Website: home-depot
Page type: billing-address
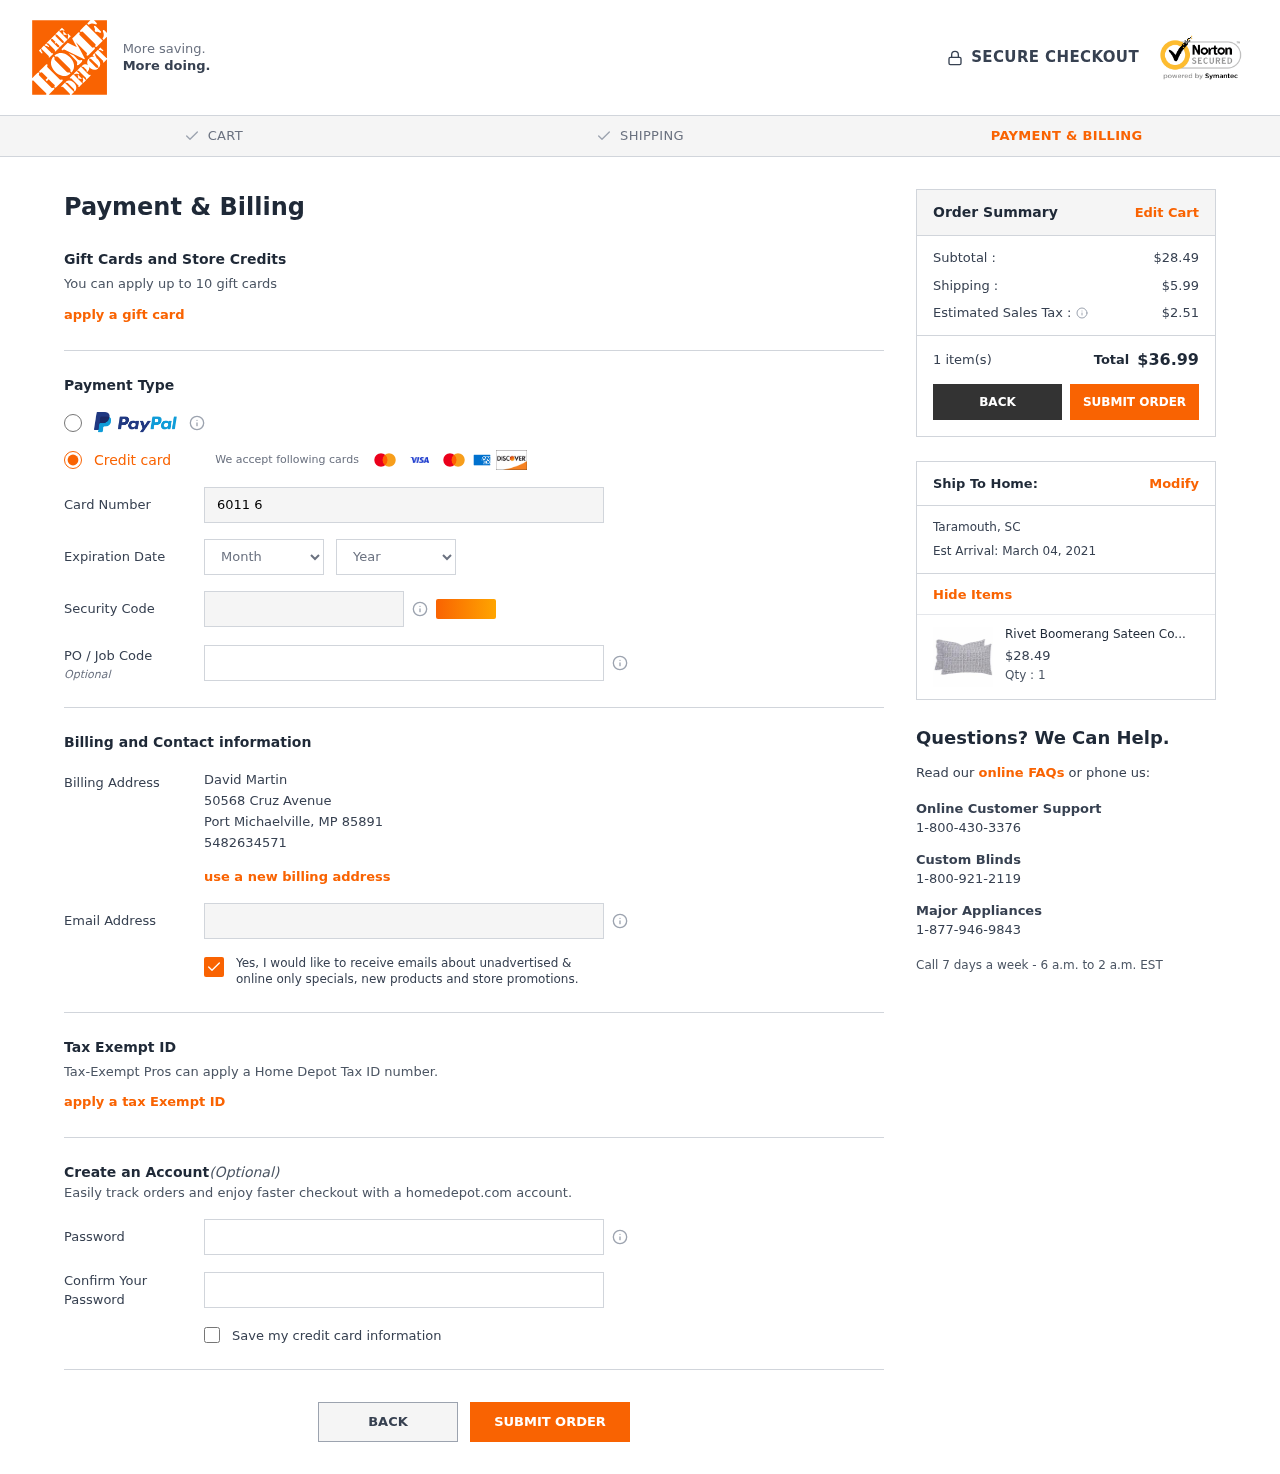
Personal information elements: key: PII_CARD_CVV
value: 285
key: PII_CARD_EXPIRY_MONTH
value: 07
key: PII_CARD_EXPIRY_YEAR
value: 28
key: PII_CARD_NUMBER
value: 6011 6968 1702 9944
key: PII_CITY
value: Port Michaelville
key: PII_CITY2
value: Taramouth
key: PII_EMAIL
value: david_martin@yahoo.com
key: PII_FULLNAME
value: David Martin
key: PII_PHONE
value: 5482634571
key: PII_POSTCODE
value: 85891
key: PII_STATE_ABBR
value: MP
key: PII_STATE_ABBR2
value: SC
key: PII_STREET
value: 50568 Cruz Avenue
Product elements: key: PRODUCT1_NAME
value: Rivet Boomerang Sateen Cotton Pillowcase Set
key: PRODUCT1_PRICE
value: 28.49
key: PRODUCT1_QUANTITY
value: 1
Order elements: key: ORDER_SUBTOTAL
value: $28.49
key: ORDER_SHIPPING_COST
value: $5.99
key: ORDER_TAX
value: $2.51
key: ORDER_NUM_ITEMS
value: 1 item(s)
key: ORDER_TOTAL
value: $36.99
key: ORDER_DELIVERY_DATE
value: Est Arrival: March 04, 2021